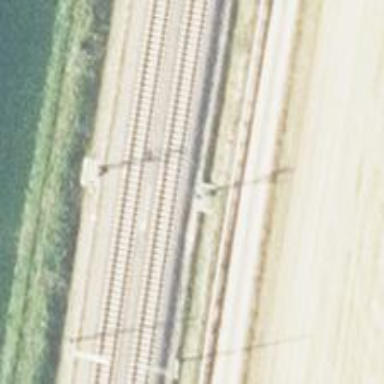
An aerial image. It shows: Railway signal.